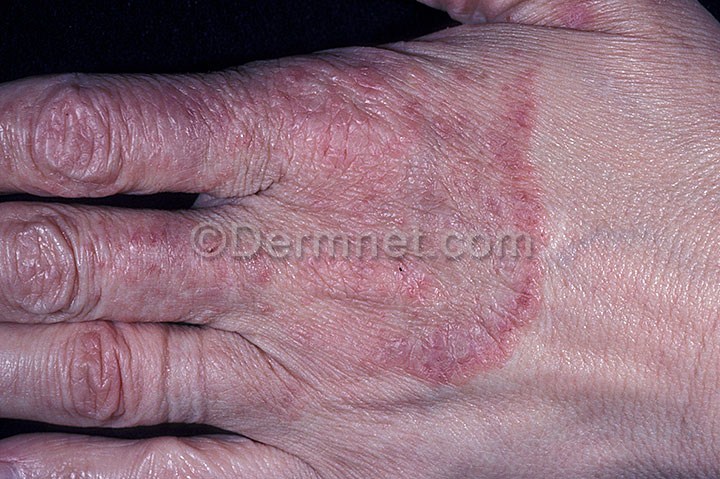
Disease: Tinea Ringworm Candidiasis and other Fungal Infections